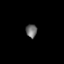
Tissue: prostate
Cell type: Fibroblasts
Senescence score: 0.744
Nuclear area (px): 145
Mean DAPI intensity: 109.234